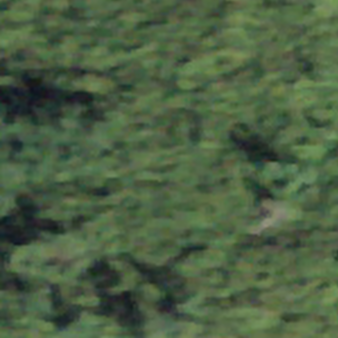
Label: other